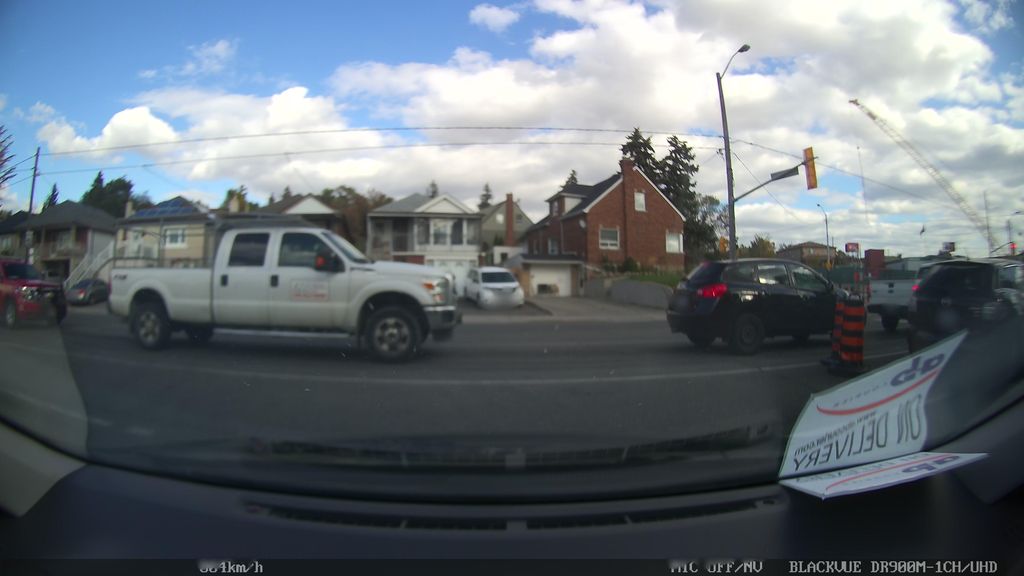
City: toronto